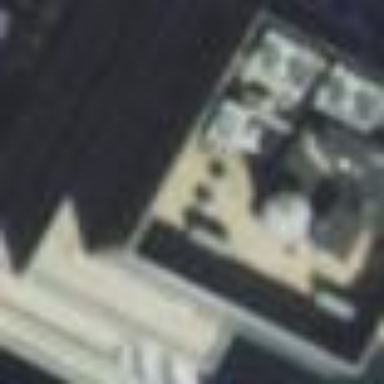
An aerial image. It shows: The building has flat concrete roof.